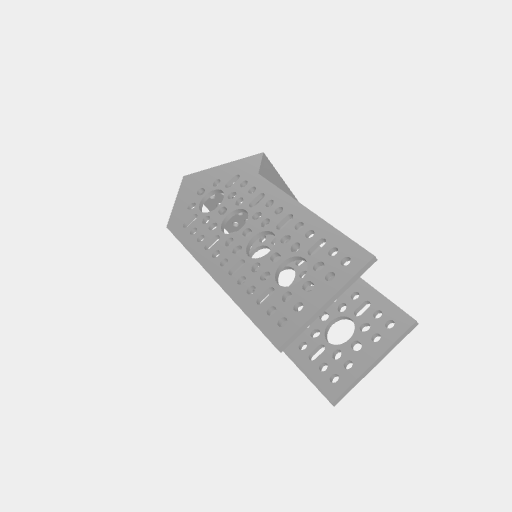
Part: AnglePatternBracket3-1